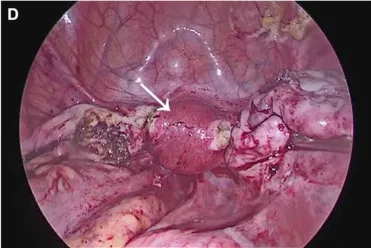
Images during laparoscopy. (D) The external outline of the uterus after hysteroscopic metroplasty reveals a fullness at the base of the uterus, indicating that uterine morphology was restored.
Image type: endoscopy (other_endoscopy)